Interaction volume radius: 5 \u00c5
Interaction volume height: 10 \u00c5
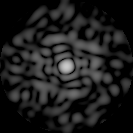
Disorder parameter: 0.8532